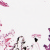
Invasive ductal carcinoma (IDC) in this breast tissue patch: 0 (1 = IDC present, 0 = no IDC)